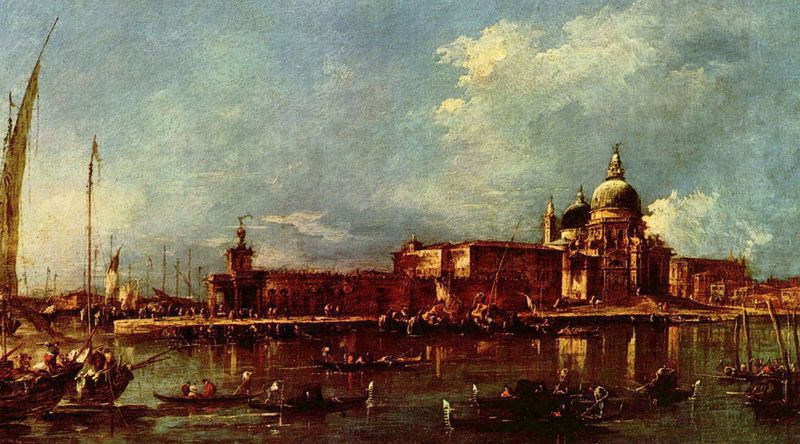
Titel: Ansicht von Venedig mit Sta. Maria della Salute und der Dogana
Künstler: Francesco de' Guardi
Standort: London
Institution: Wallace Collection
Schlagwörter: blau, dunkel, gemälde, himmel, mann, meer, schatten, wasser, weiß, wolken, fluss, grün, landschaft, menschen, ocker, see, stadt, ufer, braun, fenster, frau, grau, hell, hintergrund, holz, laterne, licht, männer, schwarz, gebäude, haus, rot, schloss, wolke, beige, fest, mensch, stein, bild, öl, spiegelung, gewässer, kanal, kirche, sonne, land, händler, rosa, boot, boote, ruder, bewölkt, schiff, schiffe, segel, segelschiffe, fahnen, italien, perspektive, vedute, venedig, spiegelbild, fahne, mast, schiffer, platz, treiben, hafen, kuppel, masten, seestück, ruderer, wettkampf, widerschein, segelboote, stadtansicht, kloster, kuppeln, palast, dom, fischerboote, kanu, mole, festung, rennen, kathedrale, mauern, brauntöne, tintoretto, siena, stadtlandschaft, kapelle, einfahrt, leicht, himel, maste, abtei, belebt, maria, fahrer, landstrich, canaletto, lagune, mittelmeer, santa maria, palladio, botte, paläste, canale grande, überfahrt, gondeln, gondoliere, san marco, kiche, dogenpalast, holzboote, salute, il redentore, freiluft, bootr, venedigg, meer lagune, piroge, schiffge, fefstung